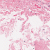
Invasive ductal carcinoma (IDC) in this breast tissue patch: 0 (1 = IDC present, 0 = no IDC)